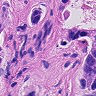
Metastatic tissue present: yes